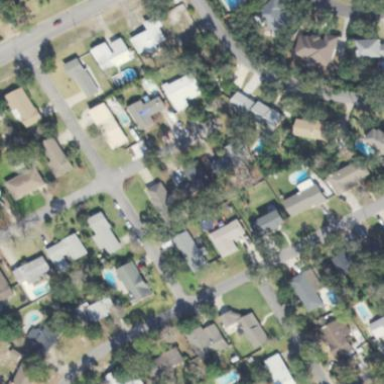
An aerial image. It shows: Residential area consisting of single-family homes.